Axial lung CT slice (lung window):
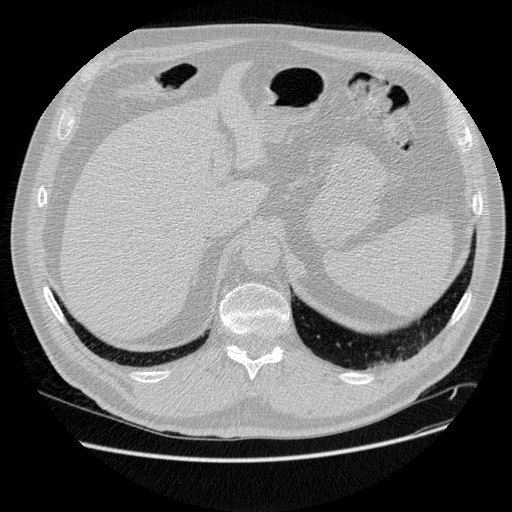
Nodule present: no